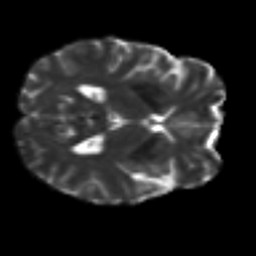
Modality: T2w
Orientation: axial
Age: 50
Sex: female
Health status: ill
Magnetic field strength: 3 T
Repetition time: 8.4 s
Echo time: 0.0926 s